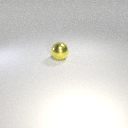
large yellow metal sphere